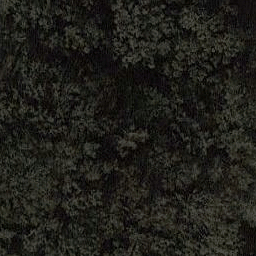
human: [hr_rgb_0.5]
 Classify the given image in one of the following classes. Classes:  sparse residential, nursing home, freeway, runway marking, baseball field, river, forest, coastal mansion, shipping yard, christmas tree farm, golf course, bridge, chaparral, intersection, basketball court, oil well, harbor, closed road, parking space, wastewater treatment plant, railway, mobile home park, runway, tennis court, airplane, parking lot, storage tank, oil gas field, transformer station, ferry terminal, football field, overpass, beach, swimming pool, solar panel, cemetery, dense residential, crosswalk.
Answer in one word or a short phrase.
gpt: forest